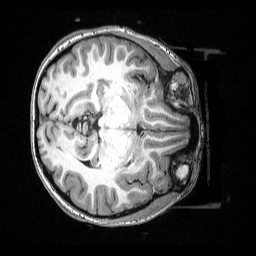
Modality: T1w
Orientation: axial
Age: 23
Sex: female
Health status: ill
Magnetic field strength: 3 T
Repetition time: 2.53 s
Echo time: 0.00331 s